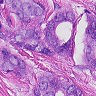
Metastatic tissue present: yes